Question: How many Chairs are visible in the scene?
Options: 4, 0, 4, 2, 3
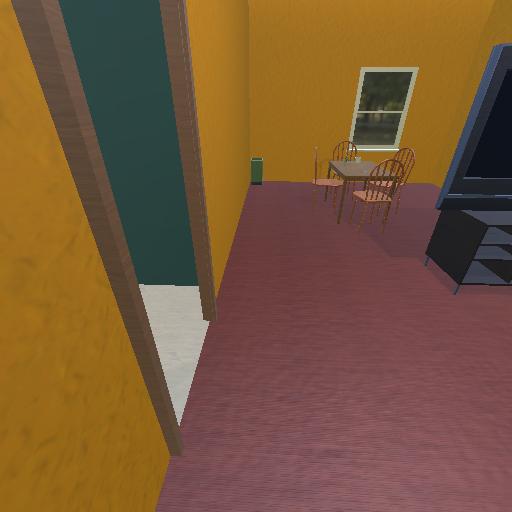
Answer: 4